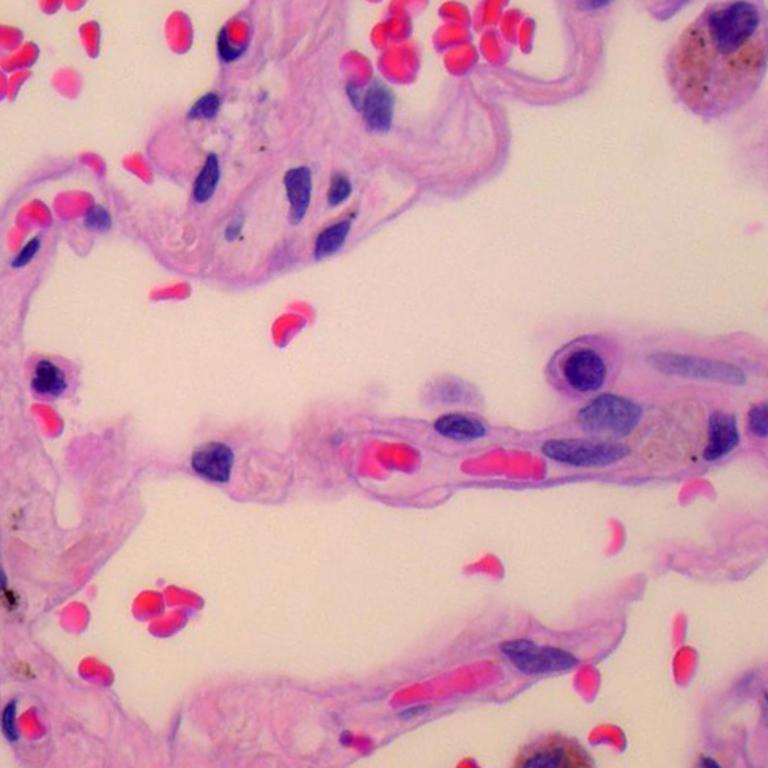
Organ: lung
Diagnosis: benign